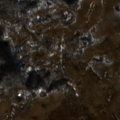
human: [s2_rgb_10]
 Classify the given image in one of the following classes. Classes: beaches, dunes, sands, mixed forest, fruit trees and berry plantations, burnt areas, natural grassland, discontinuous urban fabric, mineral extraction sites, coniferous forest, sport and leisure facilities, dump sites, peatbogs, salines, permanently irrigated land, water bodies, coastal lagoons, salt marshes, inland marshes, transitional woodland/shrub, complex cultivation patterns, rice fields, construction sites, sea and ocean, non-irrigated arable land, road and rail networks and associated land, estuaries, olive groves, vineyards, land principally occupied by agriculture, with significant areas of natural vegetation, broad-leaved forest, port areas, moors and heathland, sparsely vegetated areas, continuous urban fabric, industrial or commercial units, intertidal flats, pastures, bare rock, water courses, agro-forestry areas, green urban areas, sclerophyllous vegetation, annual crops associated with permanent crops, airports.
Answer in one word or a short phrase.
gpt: broad-leaved forest, natural grassland, transitional woodland/shrub